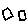
Label: square